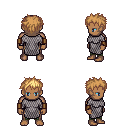
a pixel art fantasy rpg character, male body template, human, dark skin, chain mail, teal pants, light blonde bedhead hairstyle, leather bracers, four views (front, back, left, right), 2x2 character sprite sheet, small pixel art, hard edges, no anti-aliasing